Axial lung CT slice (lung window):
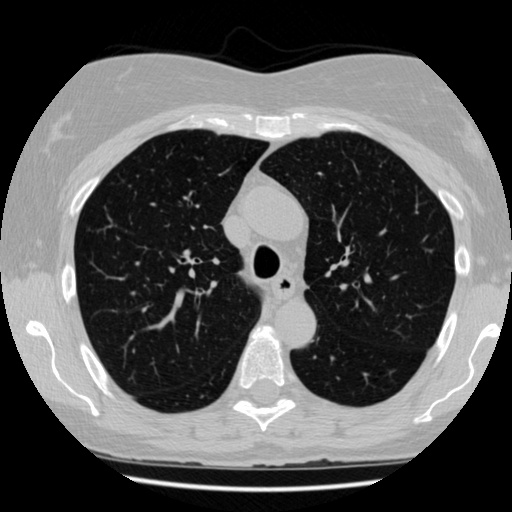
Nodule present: no